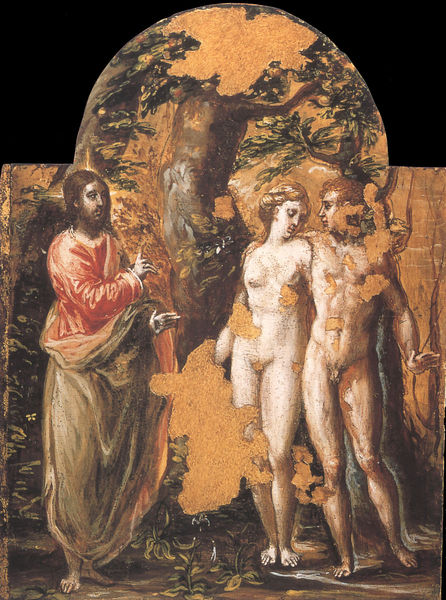
Titel: Modena Triptychon
Künstler: El Greco
Institution: Modena, Galleria Estense
Schlagwörter: baum, gott, hand, laub, mann, nackt, menschen, frau, nacht, mensch, stamm, gewand, paar, blatt, rund, engel, garten, vase, äpfel, bogen, farbe, adam, eva, paradies, antike, glaube, form, erkenntnis, altar, fleck, verführung, leben, christus, jesus, mittelalter, erzengel, rundung, christentum, christi, paradis, schöpfung, baum des lebens, die verführung, mahnend, eva adam, übermahlung, ermanung, +segnung